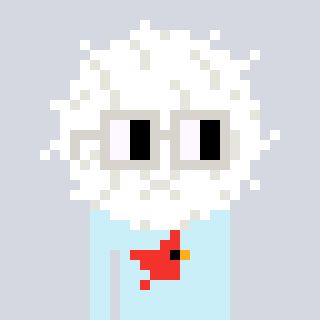
a pixel art character with square light gray glasses, a cottonball-shaped head and a cold-colored body on a cool background